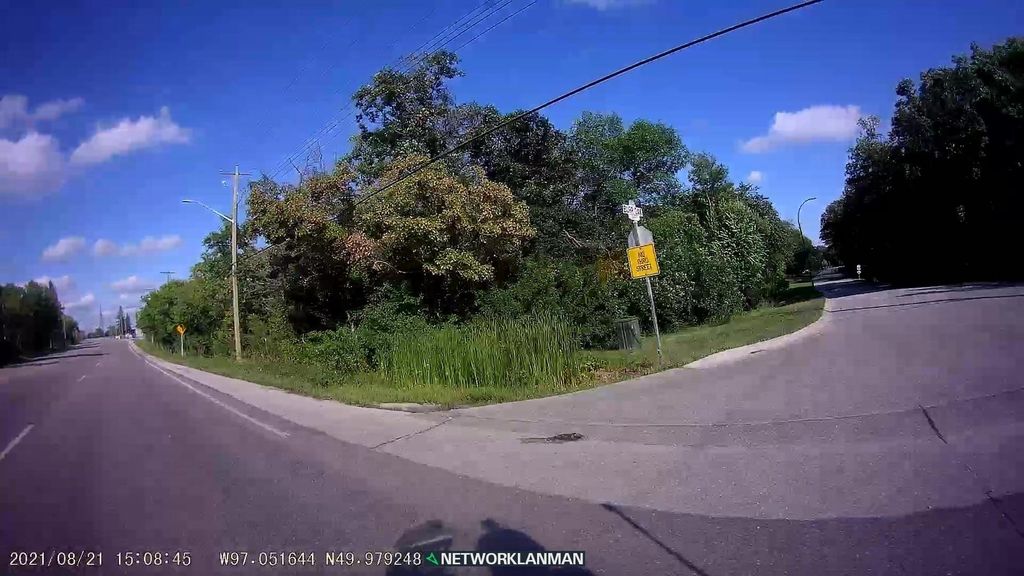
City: winnipeg